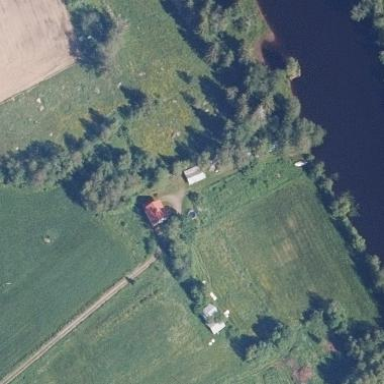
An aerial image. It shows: Farmyard area.